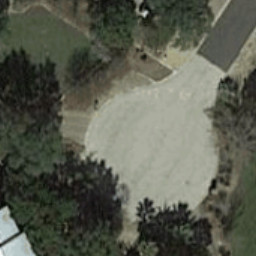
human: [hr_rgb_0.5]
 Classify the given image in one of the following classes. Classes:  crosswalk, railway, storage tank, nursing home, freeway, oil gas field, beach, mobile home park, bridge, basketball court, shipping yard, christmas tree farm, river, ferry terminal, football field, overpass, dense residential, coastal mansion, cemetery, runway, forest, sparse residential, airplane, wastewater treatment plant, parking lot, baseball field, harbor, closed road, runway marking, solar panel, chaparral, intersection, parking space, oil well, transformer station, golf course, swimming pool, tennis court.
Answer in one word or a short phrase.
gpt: closed road